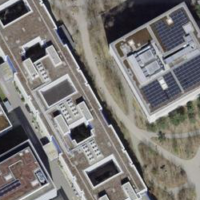
EUNIS habitat code: 54
Species observed at this site:
Chelidonium majus